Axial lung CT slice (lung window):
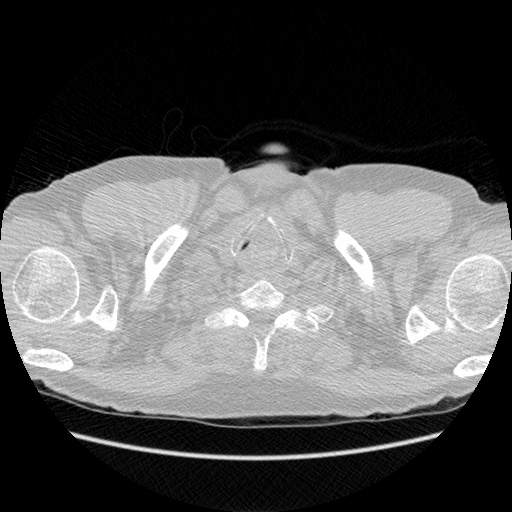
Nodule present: no